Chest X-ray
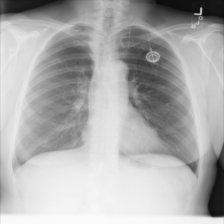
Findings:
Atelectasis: negative
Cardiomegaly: negative
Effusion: negative
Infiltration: negative
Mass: negative
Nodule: negative
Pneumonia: negative
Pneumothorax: negative
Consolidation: negative
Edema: negative
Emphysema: negative
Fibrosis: negative
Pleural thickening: negative
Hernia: negative